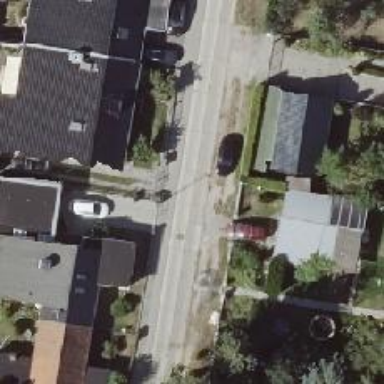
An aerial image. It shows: Residential road with concrete surface.